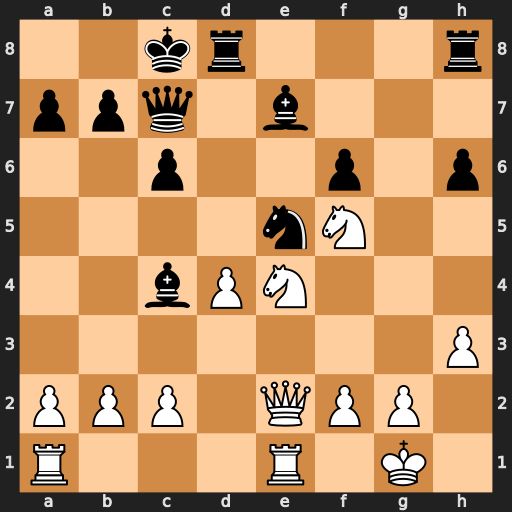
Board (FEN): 2kr3r/ppq1b3/2p2p1p/4nN2/2bPN3/7P/PPP1QPP1/R3R1K1
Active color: w
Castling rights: -
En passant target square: -
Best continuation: Qe3 Ng6 Nd2